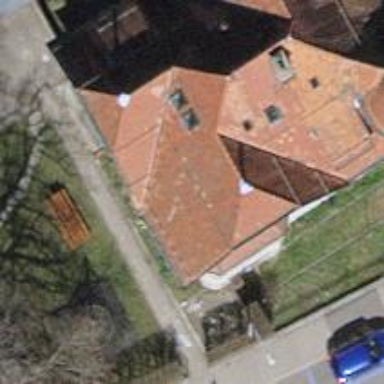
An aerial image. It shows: Kindergarten.